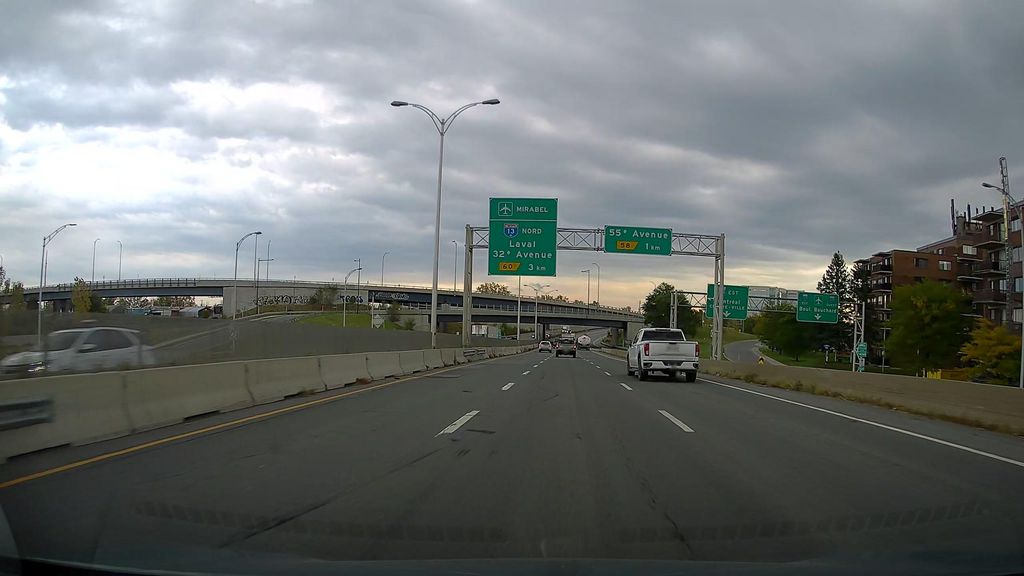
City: montreal